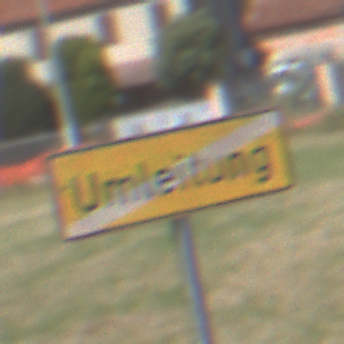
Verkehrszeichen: EndeDerUmleitungsankuendigung
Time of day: MorningAfternoon
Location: Outdoor (Suburban)
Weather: PartlyCloudy
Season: NotSpecified
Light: Natural